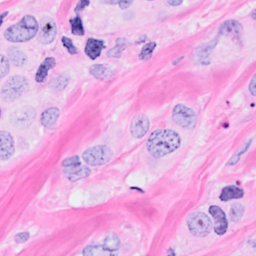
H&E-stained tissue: Breast